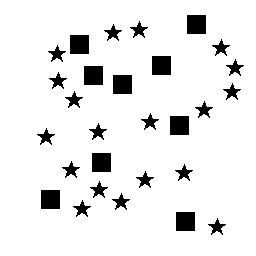
Squares: 9
Triangles: 0
Stars: 19
Total shapes: 28